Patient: sex M, age 64
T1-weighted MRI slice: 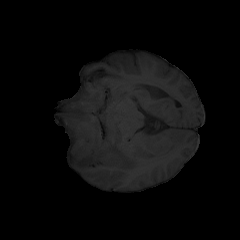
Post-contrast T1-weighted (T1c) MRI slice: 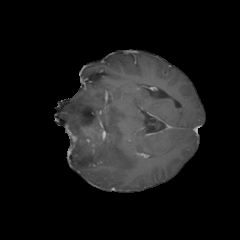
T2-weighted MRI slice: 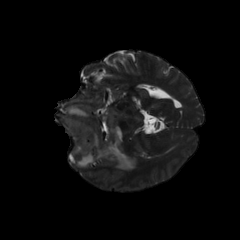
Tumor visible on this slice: yes
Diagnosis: Astrocytoma, IDH-mutant
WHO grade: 3